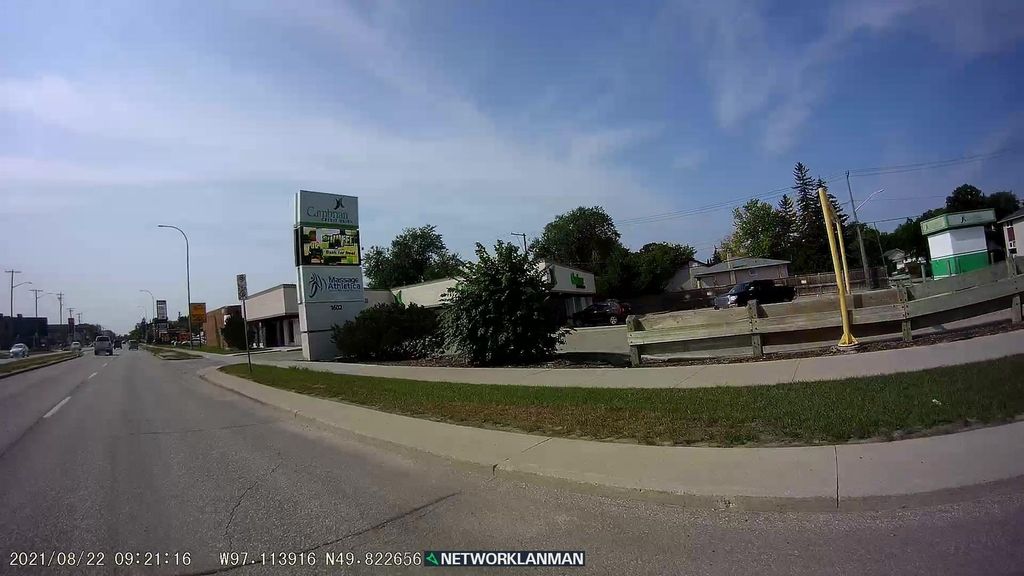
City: winnipeg